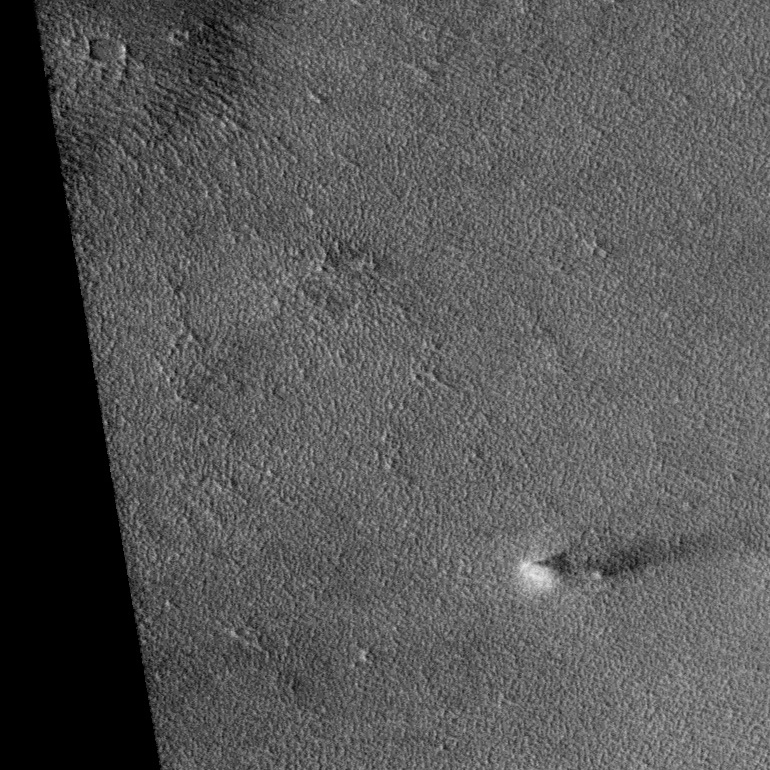
Label: dustdevil